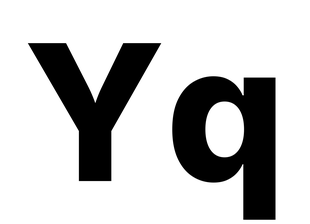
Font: Inter_ExtraBold